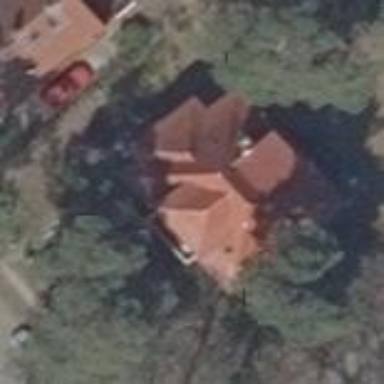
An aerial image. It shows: Simple and straightforward house.